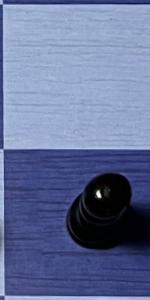
Label: Pawn_Black